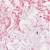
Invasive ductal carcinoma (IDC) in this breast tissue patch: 0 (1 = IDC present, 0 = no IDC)